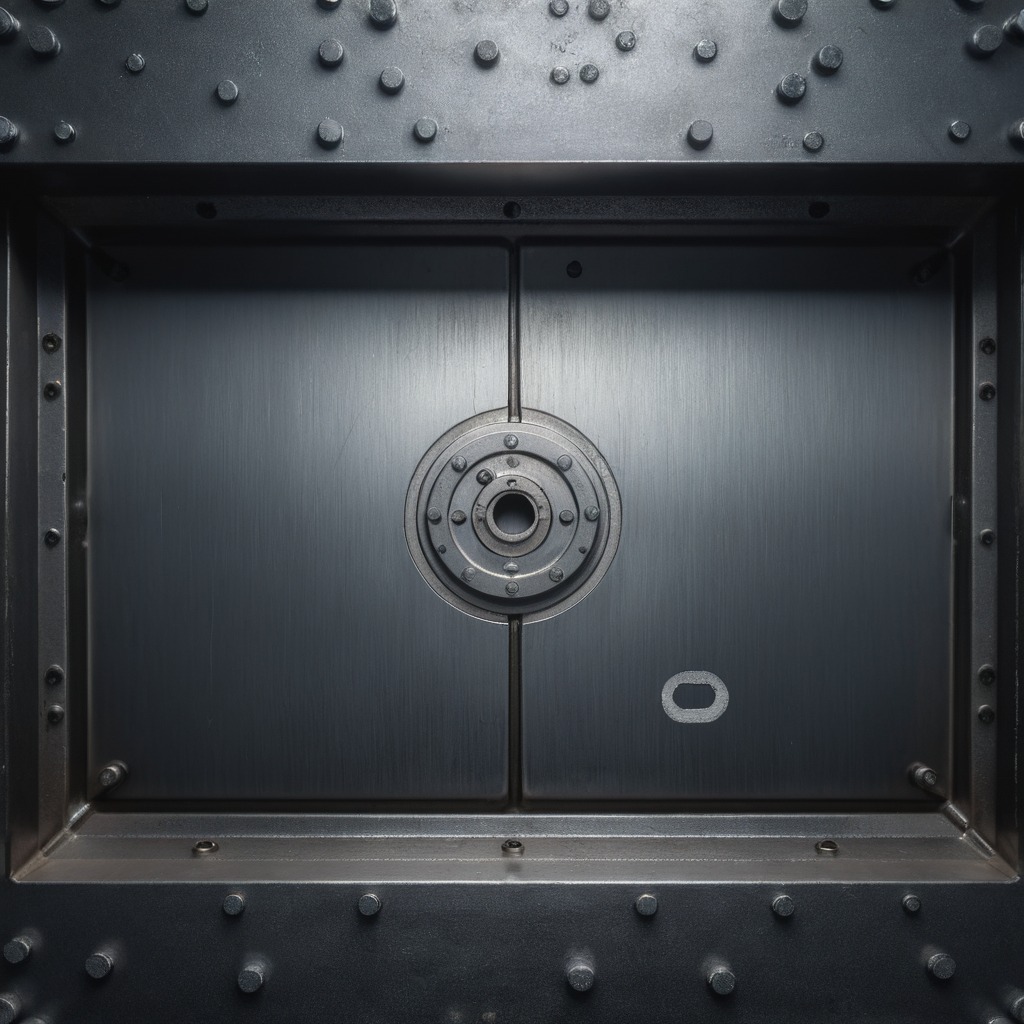
A flat metal washer is lying on the cold steel table in a mining workshop.